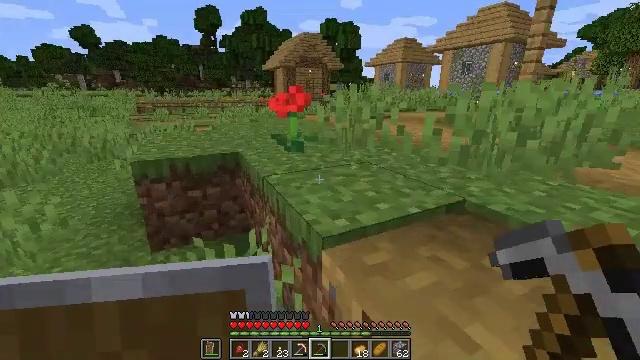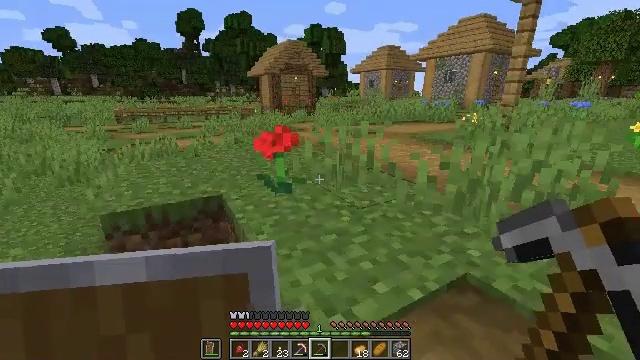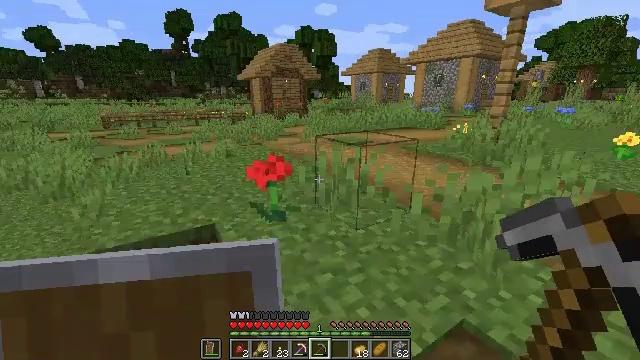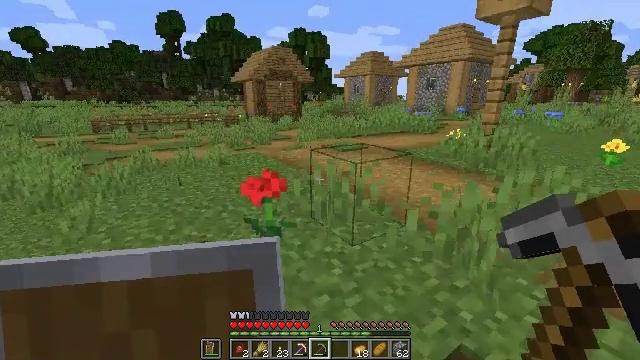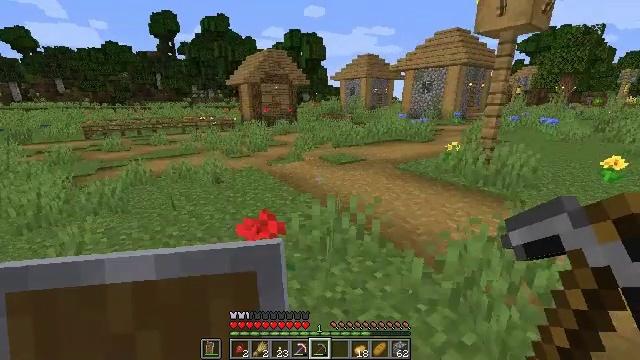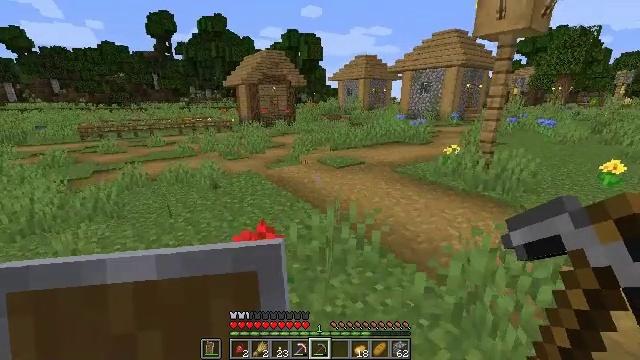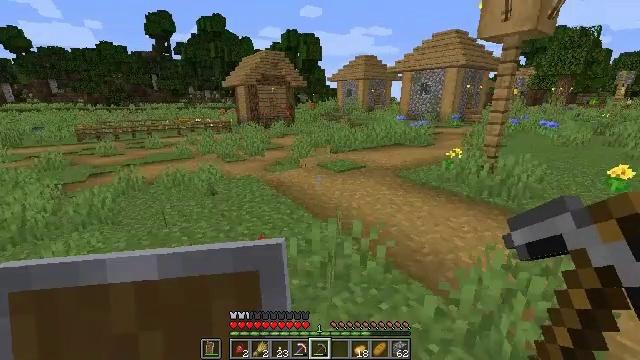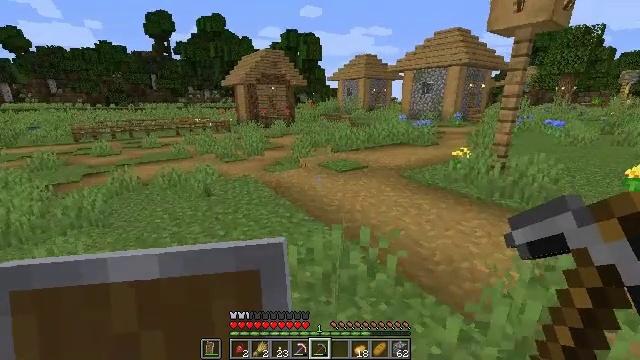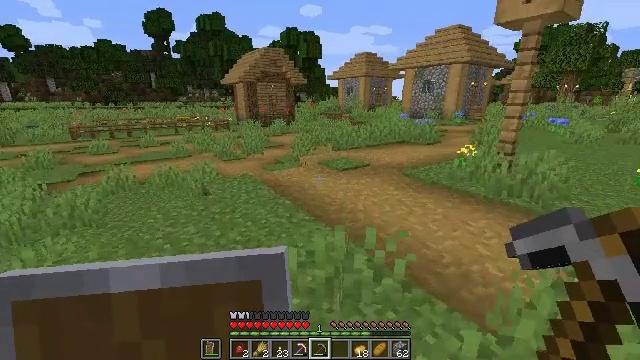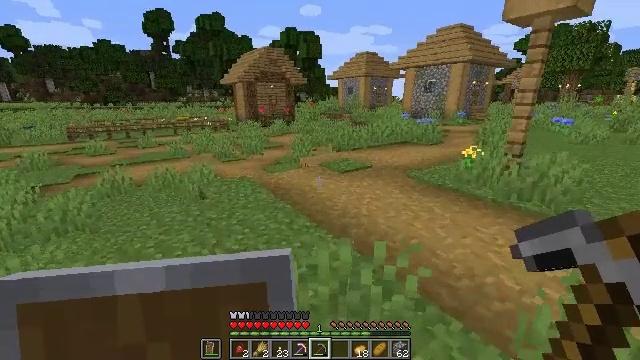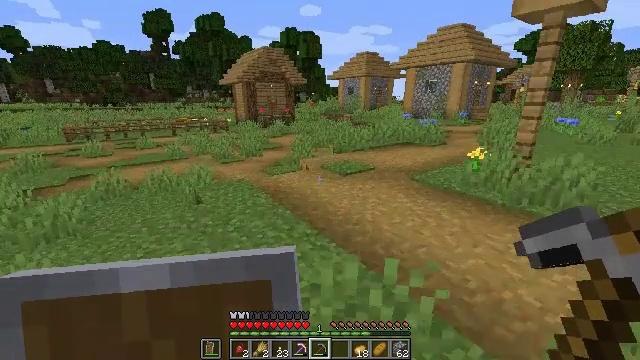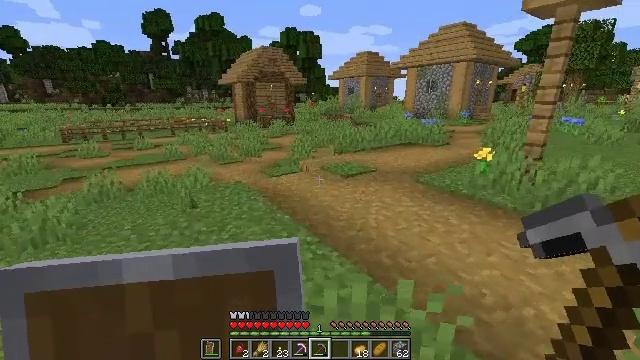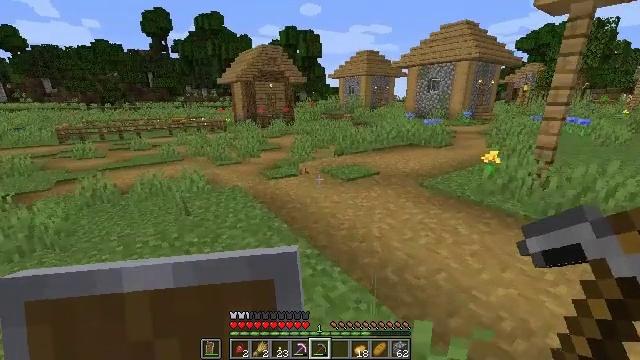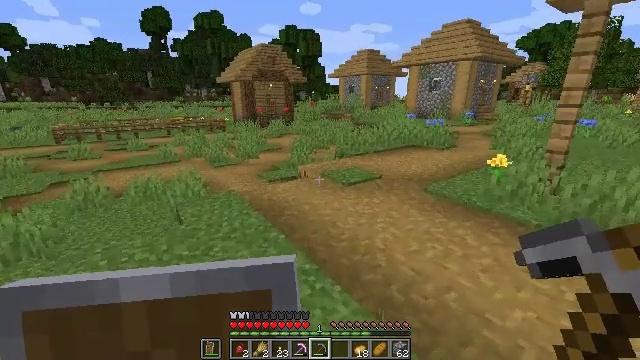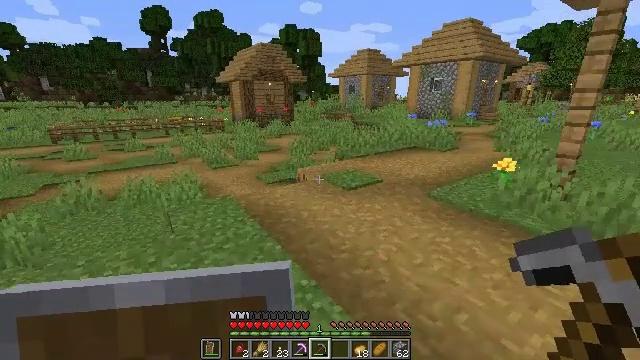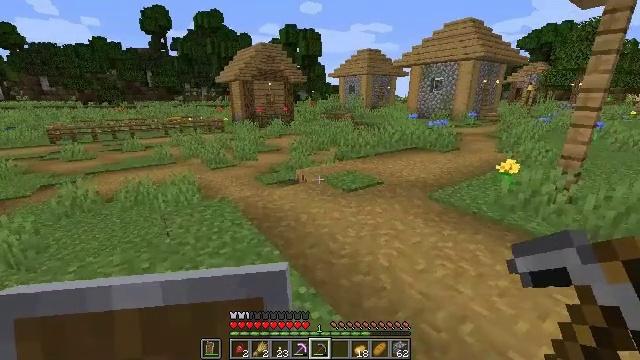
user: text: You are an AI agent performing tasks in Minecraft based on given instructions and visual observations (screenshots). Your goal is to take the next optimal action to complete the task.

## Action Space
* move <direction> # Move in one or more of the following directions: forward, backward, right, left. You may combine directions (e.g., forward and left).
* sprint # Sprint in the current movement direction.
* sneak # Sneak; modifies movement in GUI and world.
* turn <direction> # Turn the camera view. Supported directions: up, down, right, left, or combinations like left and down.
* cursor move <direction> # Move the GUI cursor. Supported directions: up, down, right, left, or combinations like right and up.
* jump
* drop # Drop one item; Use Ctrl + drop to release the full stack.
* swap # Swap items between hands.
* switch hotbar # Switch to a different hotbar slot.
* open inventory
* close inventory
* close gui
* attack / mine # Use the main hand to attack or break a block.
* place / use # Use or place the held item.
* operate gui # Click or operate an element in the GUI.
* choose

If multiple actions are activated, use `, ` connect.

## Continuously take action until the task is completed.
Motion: motion action
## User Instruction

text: Collect oak log for crafting.
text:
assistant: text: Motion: move forward, turn right, jump
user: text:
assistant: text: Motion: move forward, turn right, jump
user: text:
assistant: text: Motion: move forward, turn right, jump
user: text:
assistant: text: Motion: move forward, jump
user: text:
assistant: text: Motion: move forward, jump
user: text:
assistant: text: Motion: move forward, jump
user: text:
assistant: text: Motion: move forward
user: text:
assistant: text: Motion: move forward
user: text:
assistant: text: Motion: move forward
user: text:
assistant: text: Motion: move forward
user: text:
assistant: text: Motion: move forward
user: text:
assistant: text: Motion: move forward
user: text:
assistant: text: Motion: move forward
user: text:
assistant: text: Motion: move forward
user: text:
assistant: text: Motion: move forward
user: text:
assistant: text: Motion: move forward
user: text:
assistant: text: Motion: move forward
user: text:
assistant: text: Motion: move forward
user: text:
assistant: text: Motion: move forward
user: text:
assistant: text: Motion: move forward
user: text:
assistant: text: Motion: move forward
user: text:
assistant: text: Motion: move forward
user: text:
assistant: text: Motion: move forward
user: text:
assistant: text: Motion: move forward
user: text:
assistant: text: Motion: move forward
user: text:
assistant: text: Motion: move forward
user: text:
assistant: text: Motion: move forward
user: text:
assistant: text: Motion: move forward
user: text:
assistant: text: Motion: move forward
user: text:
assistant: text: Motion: move forward